Question: I have a particular layout behavior in mind, and I want to see if anyone can come up with a simple way of doing this before I try to write a custom panel or something. Take a look at this animation I manually put together:

There is an element of fixed width to the far left (the rectangle), and then a second element that is centered- not within the remaining space, but relative to the entire container. As the container shrinks, the centered element stays centered the left element gets too close. Instead of staying directly in the middle, the "centered" element now stays as close to the center as possible overlapping. This is the behavior I want.
Using a 'Grid', I can do something like this:
'''
<Grid>
<Grid.ColumnDefinitions>
<ColumnDefinition Width="Auto"/>
<ColumnDefinition/>
</Grid.ColumnDefinitions>
<Border Width="100" Background="Green"/>
<TextBlock HorizontalAlignment="Center" VerticalAlignment="Center" Grid.ColumnSpan="2" FontSize="24" Margin="2, 0">Centered Text</TextBlock>
</Grid>
'''
Which puts everything in the right place, but the 'TextBlock' will start overlapping with the 'Border' instead of moving further right.
So any idea how I can get this to do what I want?
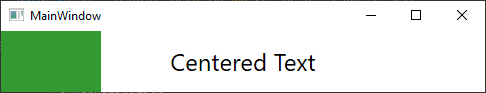
Answer: Give this a try:
Name of Window 'x:Name="window1"'
'''
<Grid>
<Grid.ColumnDefinitions>
<ColumnDefinition Width="Auto"/>
<ColumnDefinition/>
</Grid.ColumnDefinitions>
<Border x:Name="border1" Width="100" Background="Green"/>
<TextBlock x:Name="textBlock1" HorizontalAlignment="Center" VerticalAlignment="Center" FontSize="24" Grid.ColumnSpan="2">Centered Text</TextBlock>
</Grid>
'''
SizeChanged event
'''
private void Window1_SizeChanged(object sender, SizeChangedEventArgs e) {
if(( ( window1.Width / 2 ) - ( textBlock1.ActualWidth / 2 ) - border1.Width - ( SystemParameters.ResizeFrameVerticalBorderWidth * 2 ) ) <= 0) {
Grid.SetColumn(textBlock1, 1);
textBlock1.HorizontalAlignment = HorizontalAlignment.Left;
} else {
Grid.SetColumn(textBlock1, 0);
textBlock1.HorizontalAlignment = HorizontalAlignment.Center;
}
}
'''